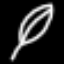
Label: leaf